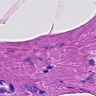
Metastatic tissue present: no